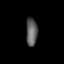
Tissue: lung
Cell type: Epithelial cells
Senescence score: 0.1942
Nuclear area (px): 316
Mean DAPI intensity: 92.614